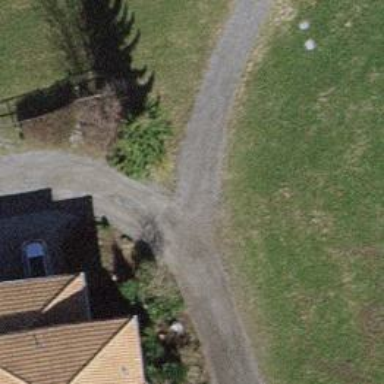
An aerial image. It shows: Grass track with Grade 4 tracktype.